Interaction volume radius: 5 \u00c5
Interaction volume height: 10 \u00c5
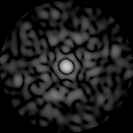
Disorder parameter: 0.709